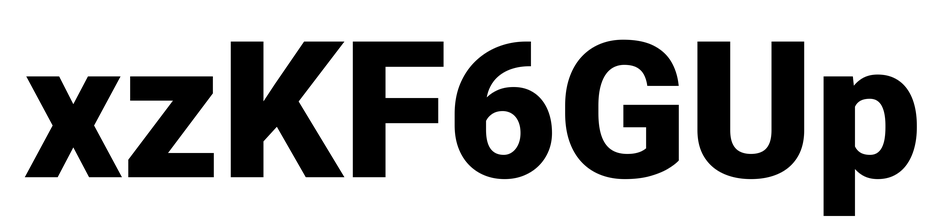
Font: Roboto_Black